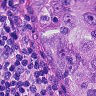
Metastatic tissue present: yes